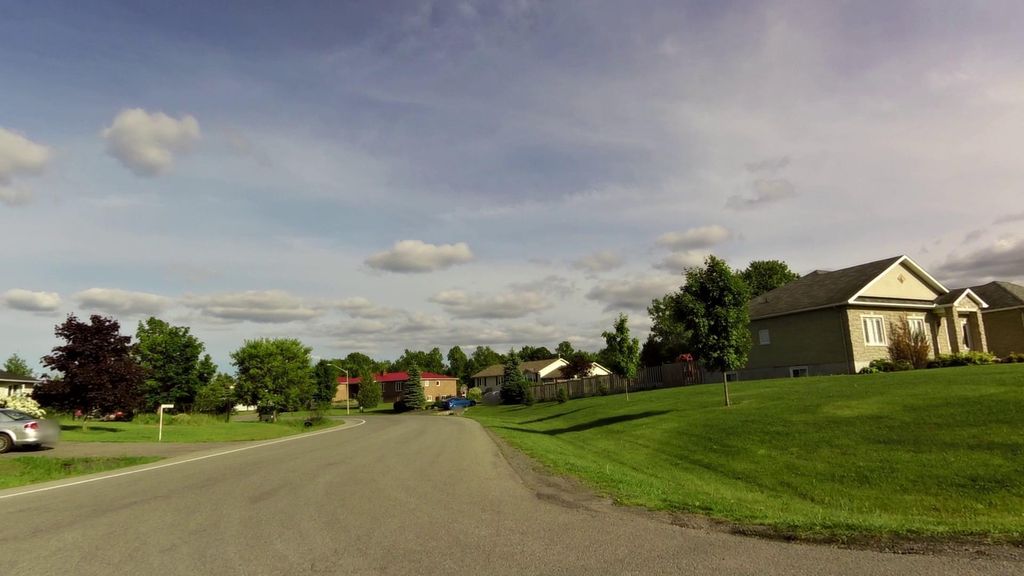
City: ottawa-gatineau